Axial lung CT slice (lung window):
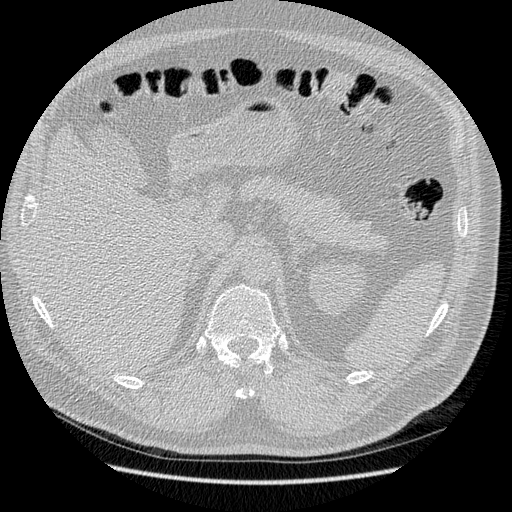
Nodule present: no